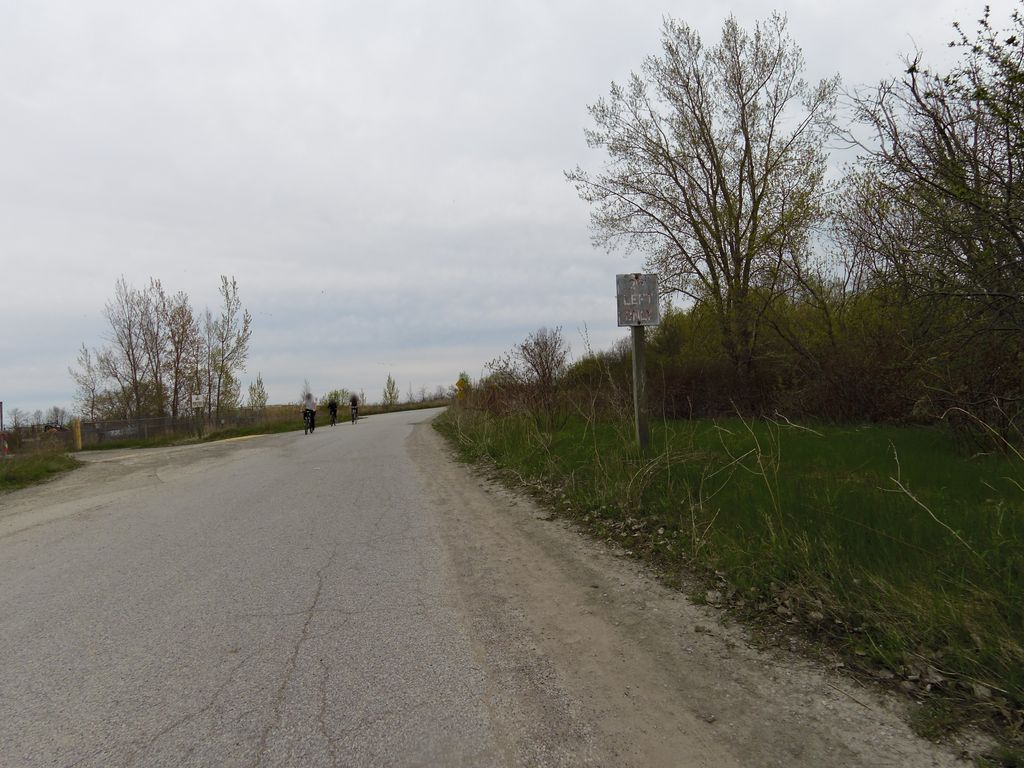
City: toronto